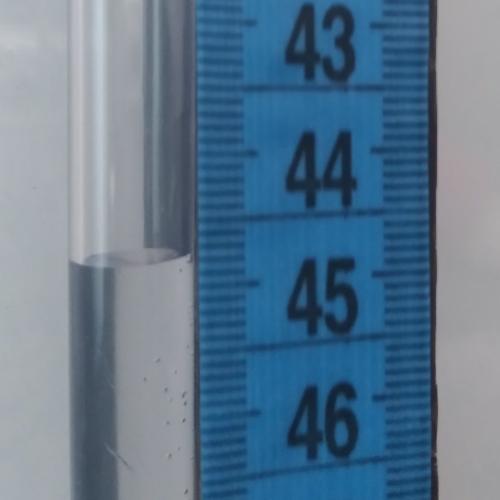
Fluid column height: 44.8 cm